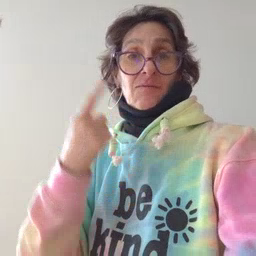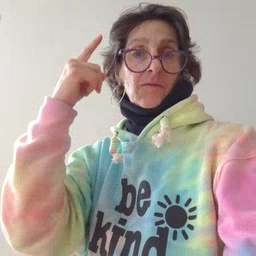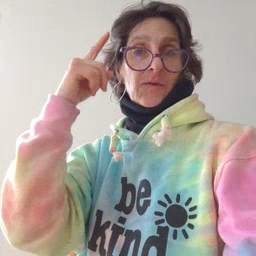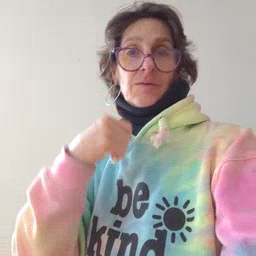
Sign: for